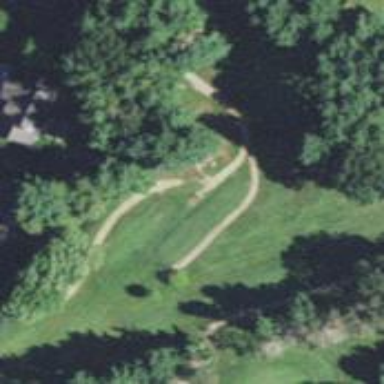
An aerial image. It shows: Golf tee.